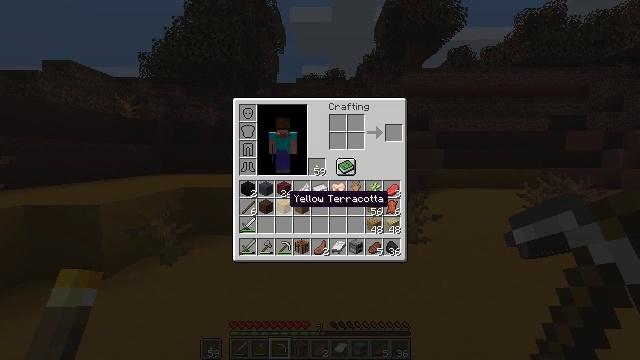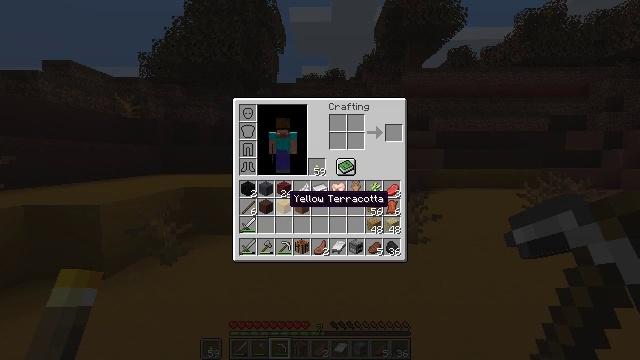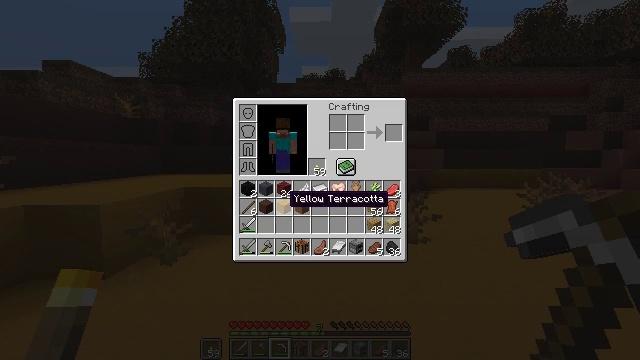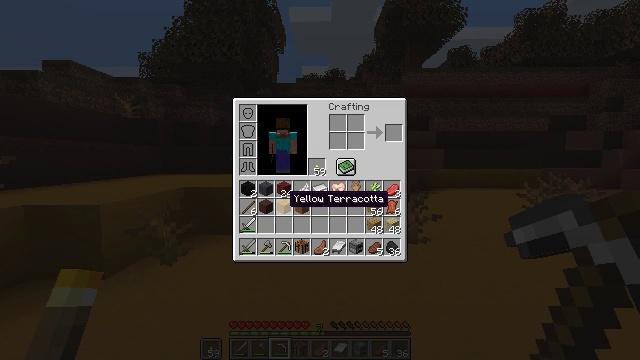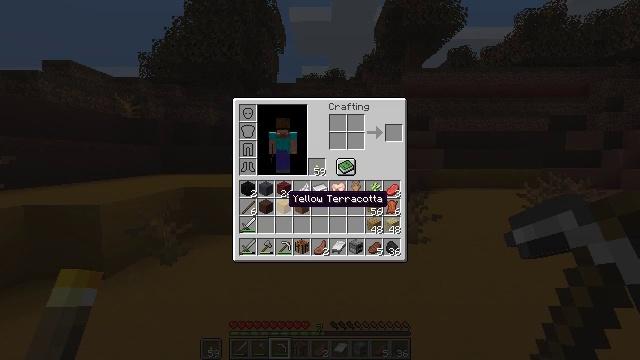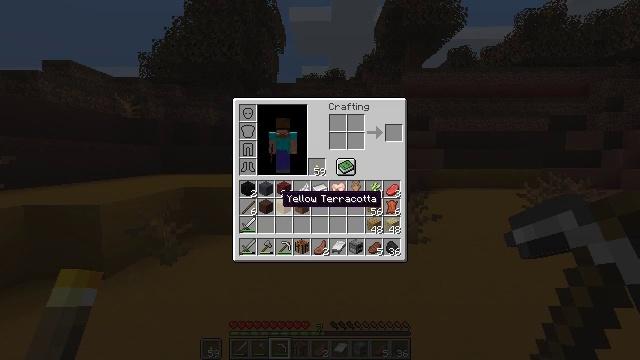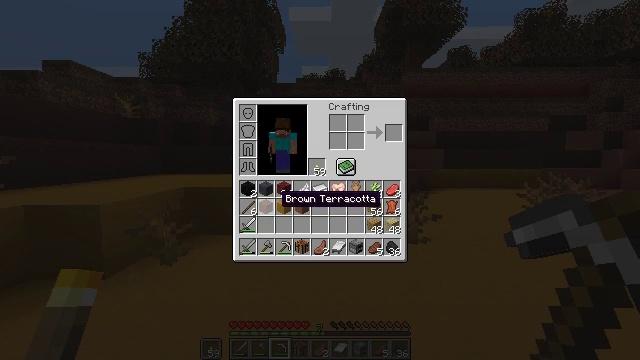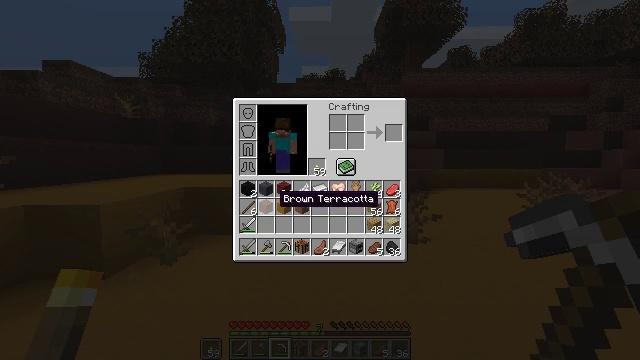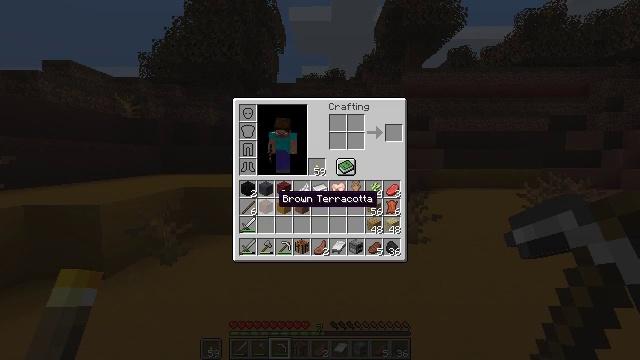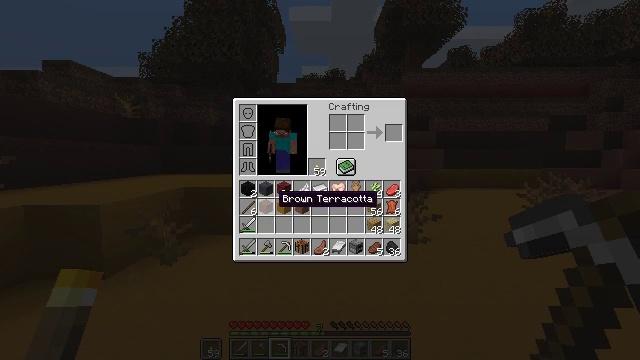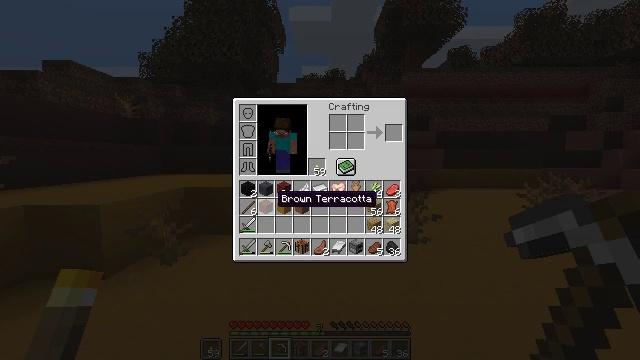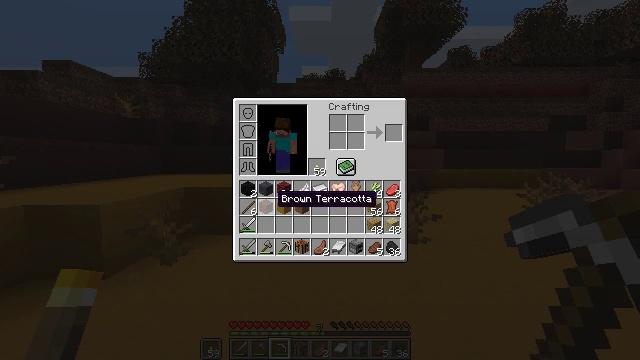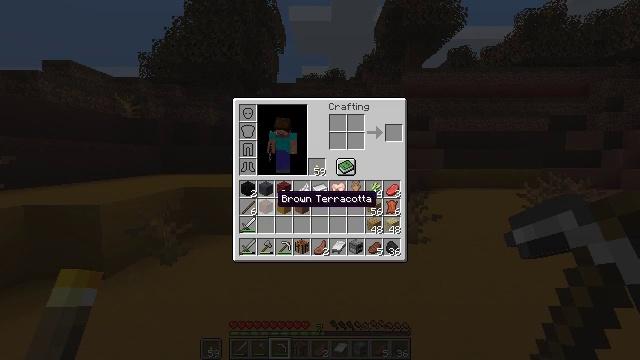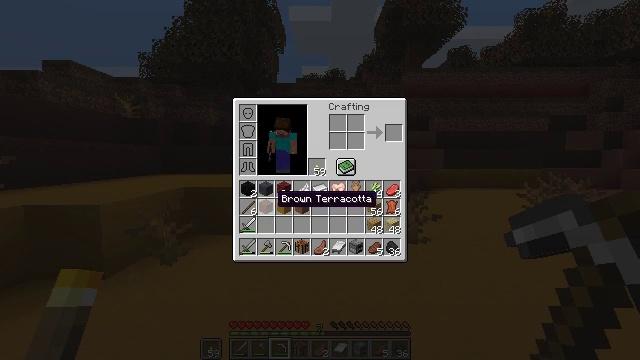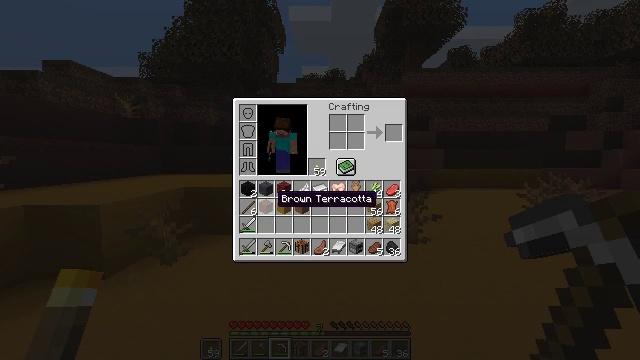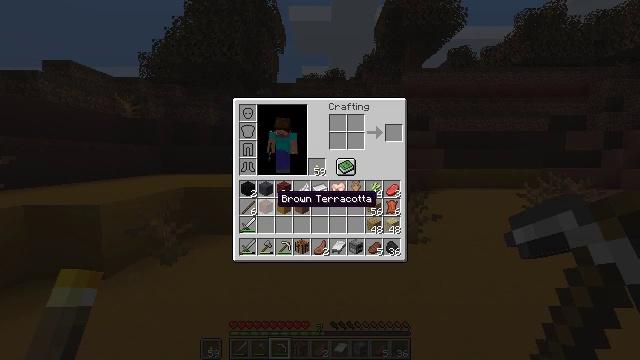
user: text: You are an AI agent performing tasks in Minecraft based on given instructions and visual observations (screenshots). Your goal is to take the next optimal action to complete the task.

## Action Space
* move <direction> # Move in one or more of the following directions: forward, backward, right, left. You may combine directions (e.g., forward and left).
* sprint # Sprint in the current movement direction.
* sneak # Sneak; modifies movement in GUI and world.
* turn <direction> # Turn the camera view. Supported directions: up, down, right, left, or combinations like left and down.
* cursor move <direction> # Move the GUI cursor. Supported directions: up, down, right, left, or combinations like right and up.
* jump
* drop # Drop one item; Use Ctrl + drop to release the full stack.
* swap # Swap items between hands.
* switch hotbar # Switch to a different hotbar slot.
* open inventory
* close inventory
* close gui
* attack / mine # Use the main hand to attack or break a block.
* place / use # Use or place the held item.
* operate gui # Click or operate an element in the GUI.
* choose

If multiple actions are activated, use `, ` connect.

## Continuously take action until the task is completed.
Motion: motion action
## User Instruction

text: Mine the brown terracotta block.
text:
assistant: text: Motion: no_op
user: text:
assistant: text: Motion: no_op
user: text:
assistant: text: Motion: no_op
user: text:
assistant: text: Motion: no_op
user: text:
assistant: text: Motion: no_op
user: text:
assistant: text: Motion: no_op
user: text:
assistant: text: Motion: no_op
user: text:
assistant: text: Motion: no_op
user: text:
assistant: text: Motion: no_op
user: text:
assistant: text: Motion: no_op
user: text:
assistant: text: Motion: no_op
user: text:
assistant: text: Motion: no_op
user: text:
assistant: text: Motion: no_op
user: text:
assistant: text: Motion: no_op
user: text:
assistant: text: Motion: no_op
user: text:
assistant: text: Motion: no_op
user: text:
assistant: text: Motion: no_op
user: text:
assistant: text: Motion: no_op
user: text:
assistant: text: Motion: no_op
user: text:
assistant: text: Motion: no_op
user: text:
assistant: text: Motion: no_op
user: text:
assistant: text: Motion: no_op
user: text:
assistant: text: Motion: no_op
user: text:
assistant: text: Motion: no_op
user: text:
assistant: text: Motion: no_op
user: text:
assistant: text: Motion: no_op
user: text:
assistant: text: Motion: no_op
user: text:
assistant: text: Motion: no_op
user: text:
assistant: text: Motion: no_op
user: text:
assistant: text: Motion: no_op